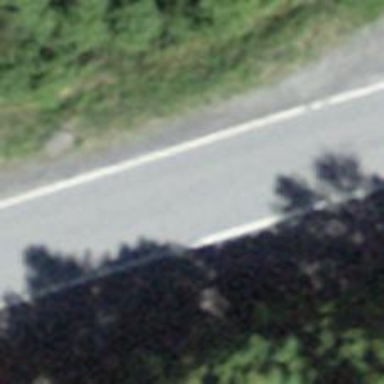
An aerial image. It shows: Bus stop along the road.